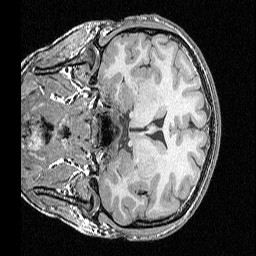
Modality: T1w
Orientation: coronal
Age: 21
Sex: male